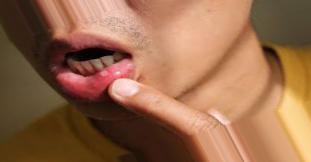
Condition: Mouth Ulcer